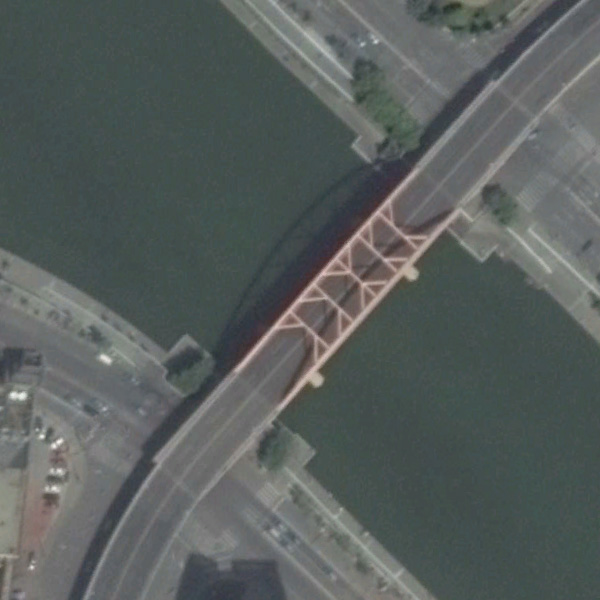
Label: Bridge